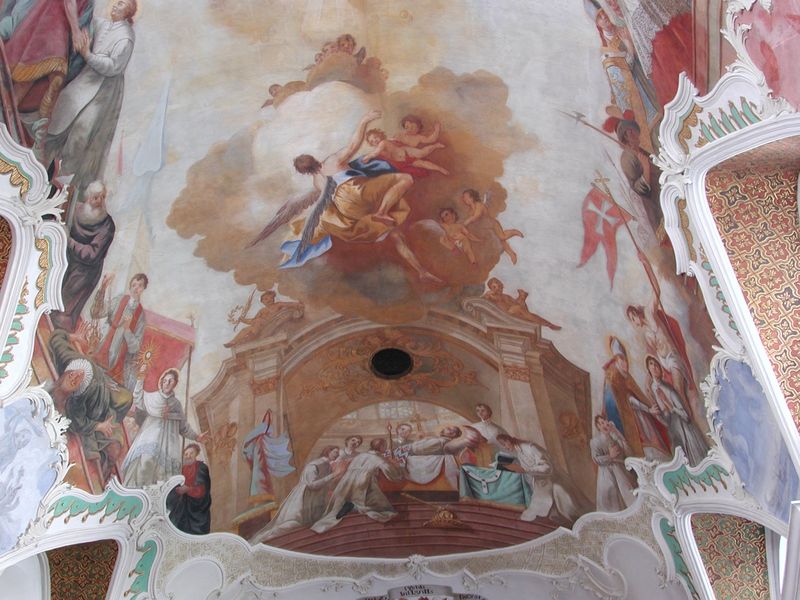
Titel: Fresken der Klosterkirche St. Magnus und Maria
Künstler: Johannes Zick
Standort: Bad Schussenried, St. Magnus und Maria (EU - D - BW)
Schlagwörter: blau, flügel, gemälde, himmel, mann, weiß, wolken, grün, menschen, ausschnitt, wolke, barock, federn, rahmen, tod, tot, innenraum, kirche, auge, geistlicher, decke, innen, rosa, engel, putte, fahne, flagge, rundbogen, kuppel, treppe, ornamente, wandgemälde, stuck, stufen, liegend, foto, gewölbe, glaube, kreuz, religion, schweiz, kranz, österreich, christus, jesus, leichnam, sterben, totenbett, kranker, priester, deckengemälde, fresko, putten, kranke, putti, deckenmalerei, sterbebett, scheinarchitektur, aufbahrung, deckenfresko, kreuzritter, cherubim, katharer, sfresko